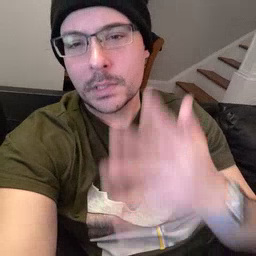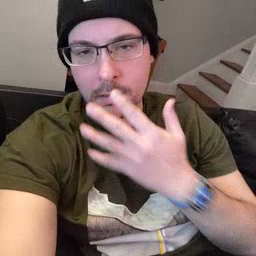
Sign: sad